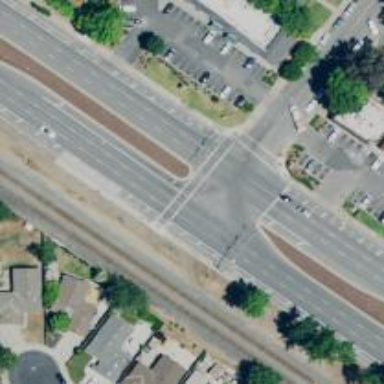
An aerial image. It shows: Solid stop line on the road marking.